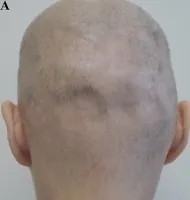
Changes in scalp hair on admission.
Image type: medical_photograph (skin_photograph)